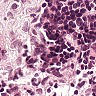
Metastatic tissue present: no